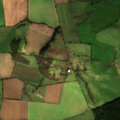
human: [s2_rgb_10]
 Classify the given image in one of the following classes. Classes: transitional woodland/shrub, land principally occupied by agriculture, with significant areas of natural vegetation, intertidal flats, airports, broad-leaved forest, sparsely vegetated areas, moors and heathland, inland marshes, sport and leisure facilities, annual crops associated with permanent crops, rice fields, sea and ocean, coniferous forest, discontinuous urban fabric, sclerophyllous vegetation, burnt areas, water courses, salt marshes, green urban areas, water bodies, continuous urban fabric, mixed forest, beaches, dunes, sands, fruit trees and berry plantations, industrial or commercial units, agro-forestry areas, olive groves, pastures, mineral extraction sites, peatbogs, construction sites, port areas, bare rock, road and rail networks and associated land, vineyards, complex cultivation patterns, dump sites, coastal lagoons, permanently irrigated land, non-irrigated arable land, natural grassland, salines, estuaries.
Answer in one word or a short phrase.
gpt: non-irrigated arable land, pastures, complex cultivation patterns, land principally occupied by agriculture, with significant areas of natural vegetation, transitional woodland/shrub